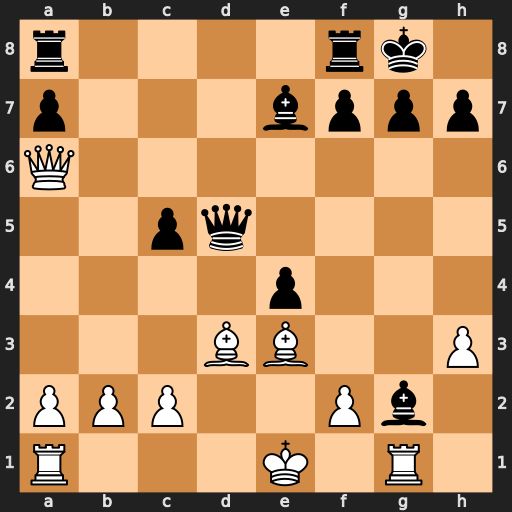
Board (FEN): r4rk1/p3bppp/Q7/2pq4/4p3/3BB2P/PPP2Pb1/R3K1R1
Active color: w
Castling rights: Q
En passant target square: -
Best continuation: Bc4 Qe5 Rxg2